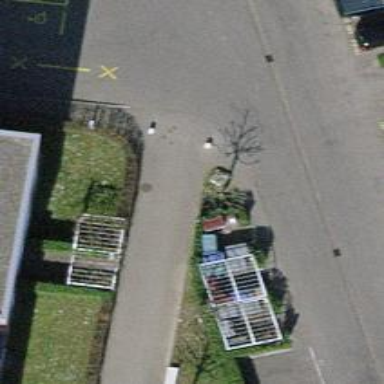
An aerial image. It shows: Bollard.